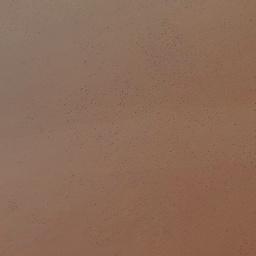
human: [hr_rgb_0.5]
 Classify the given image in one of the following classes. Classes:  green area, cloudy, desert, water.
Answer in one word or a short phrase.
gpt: desert